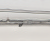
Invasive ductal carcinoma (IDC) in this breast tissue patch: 0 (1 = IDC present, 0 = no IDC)